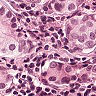
Metastatic tissue present: yes